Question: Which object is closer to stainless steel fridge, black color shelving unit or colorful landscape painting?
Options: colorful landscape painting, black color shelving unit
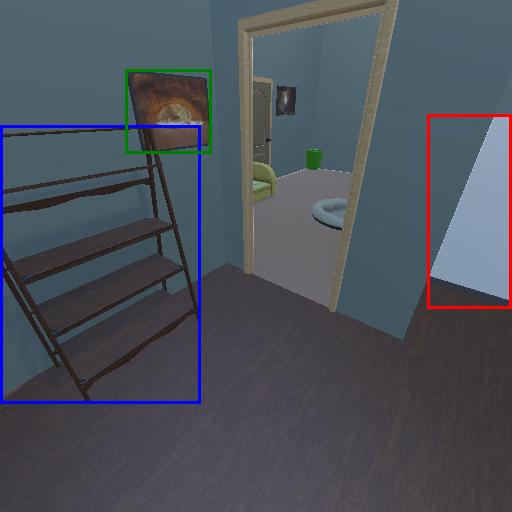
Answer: colorful landscape painting